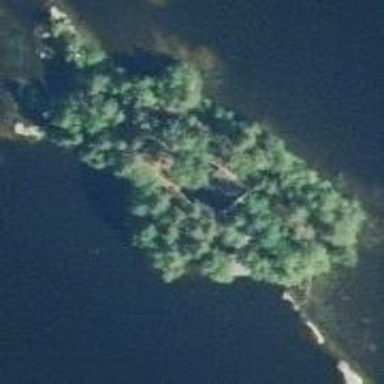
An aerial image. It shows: Island covered with woodland.